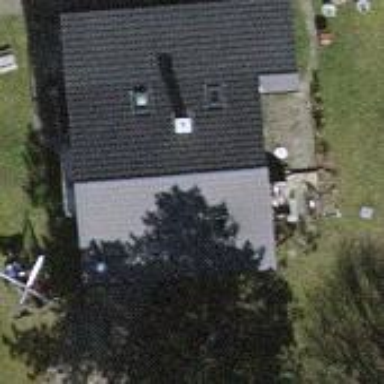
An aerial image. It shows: Detached building with gabled roof.